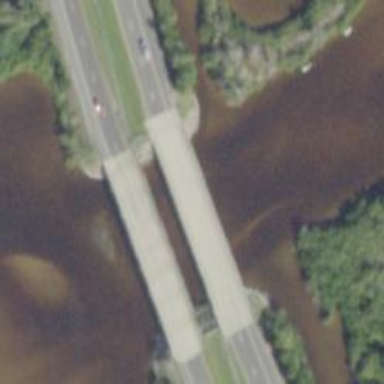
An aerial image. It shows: Primary highway crossing over bridge.